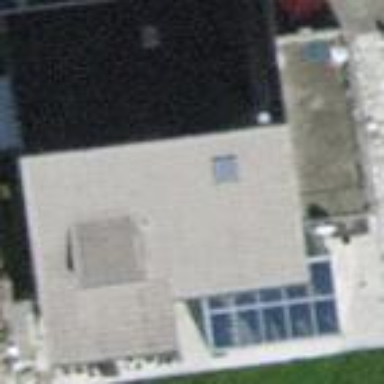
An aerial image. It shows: Detached building with gabled tile roof.